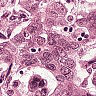
Metastatic tissue present: yes